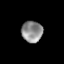
Tissue: lung
Cell type: Epithelial cells
Senescence score: 0.1183
Nuclear area (px): 440
Mean DAPI intensity: 140.275